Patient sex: F
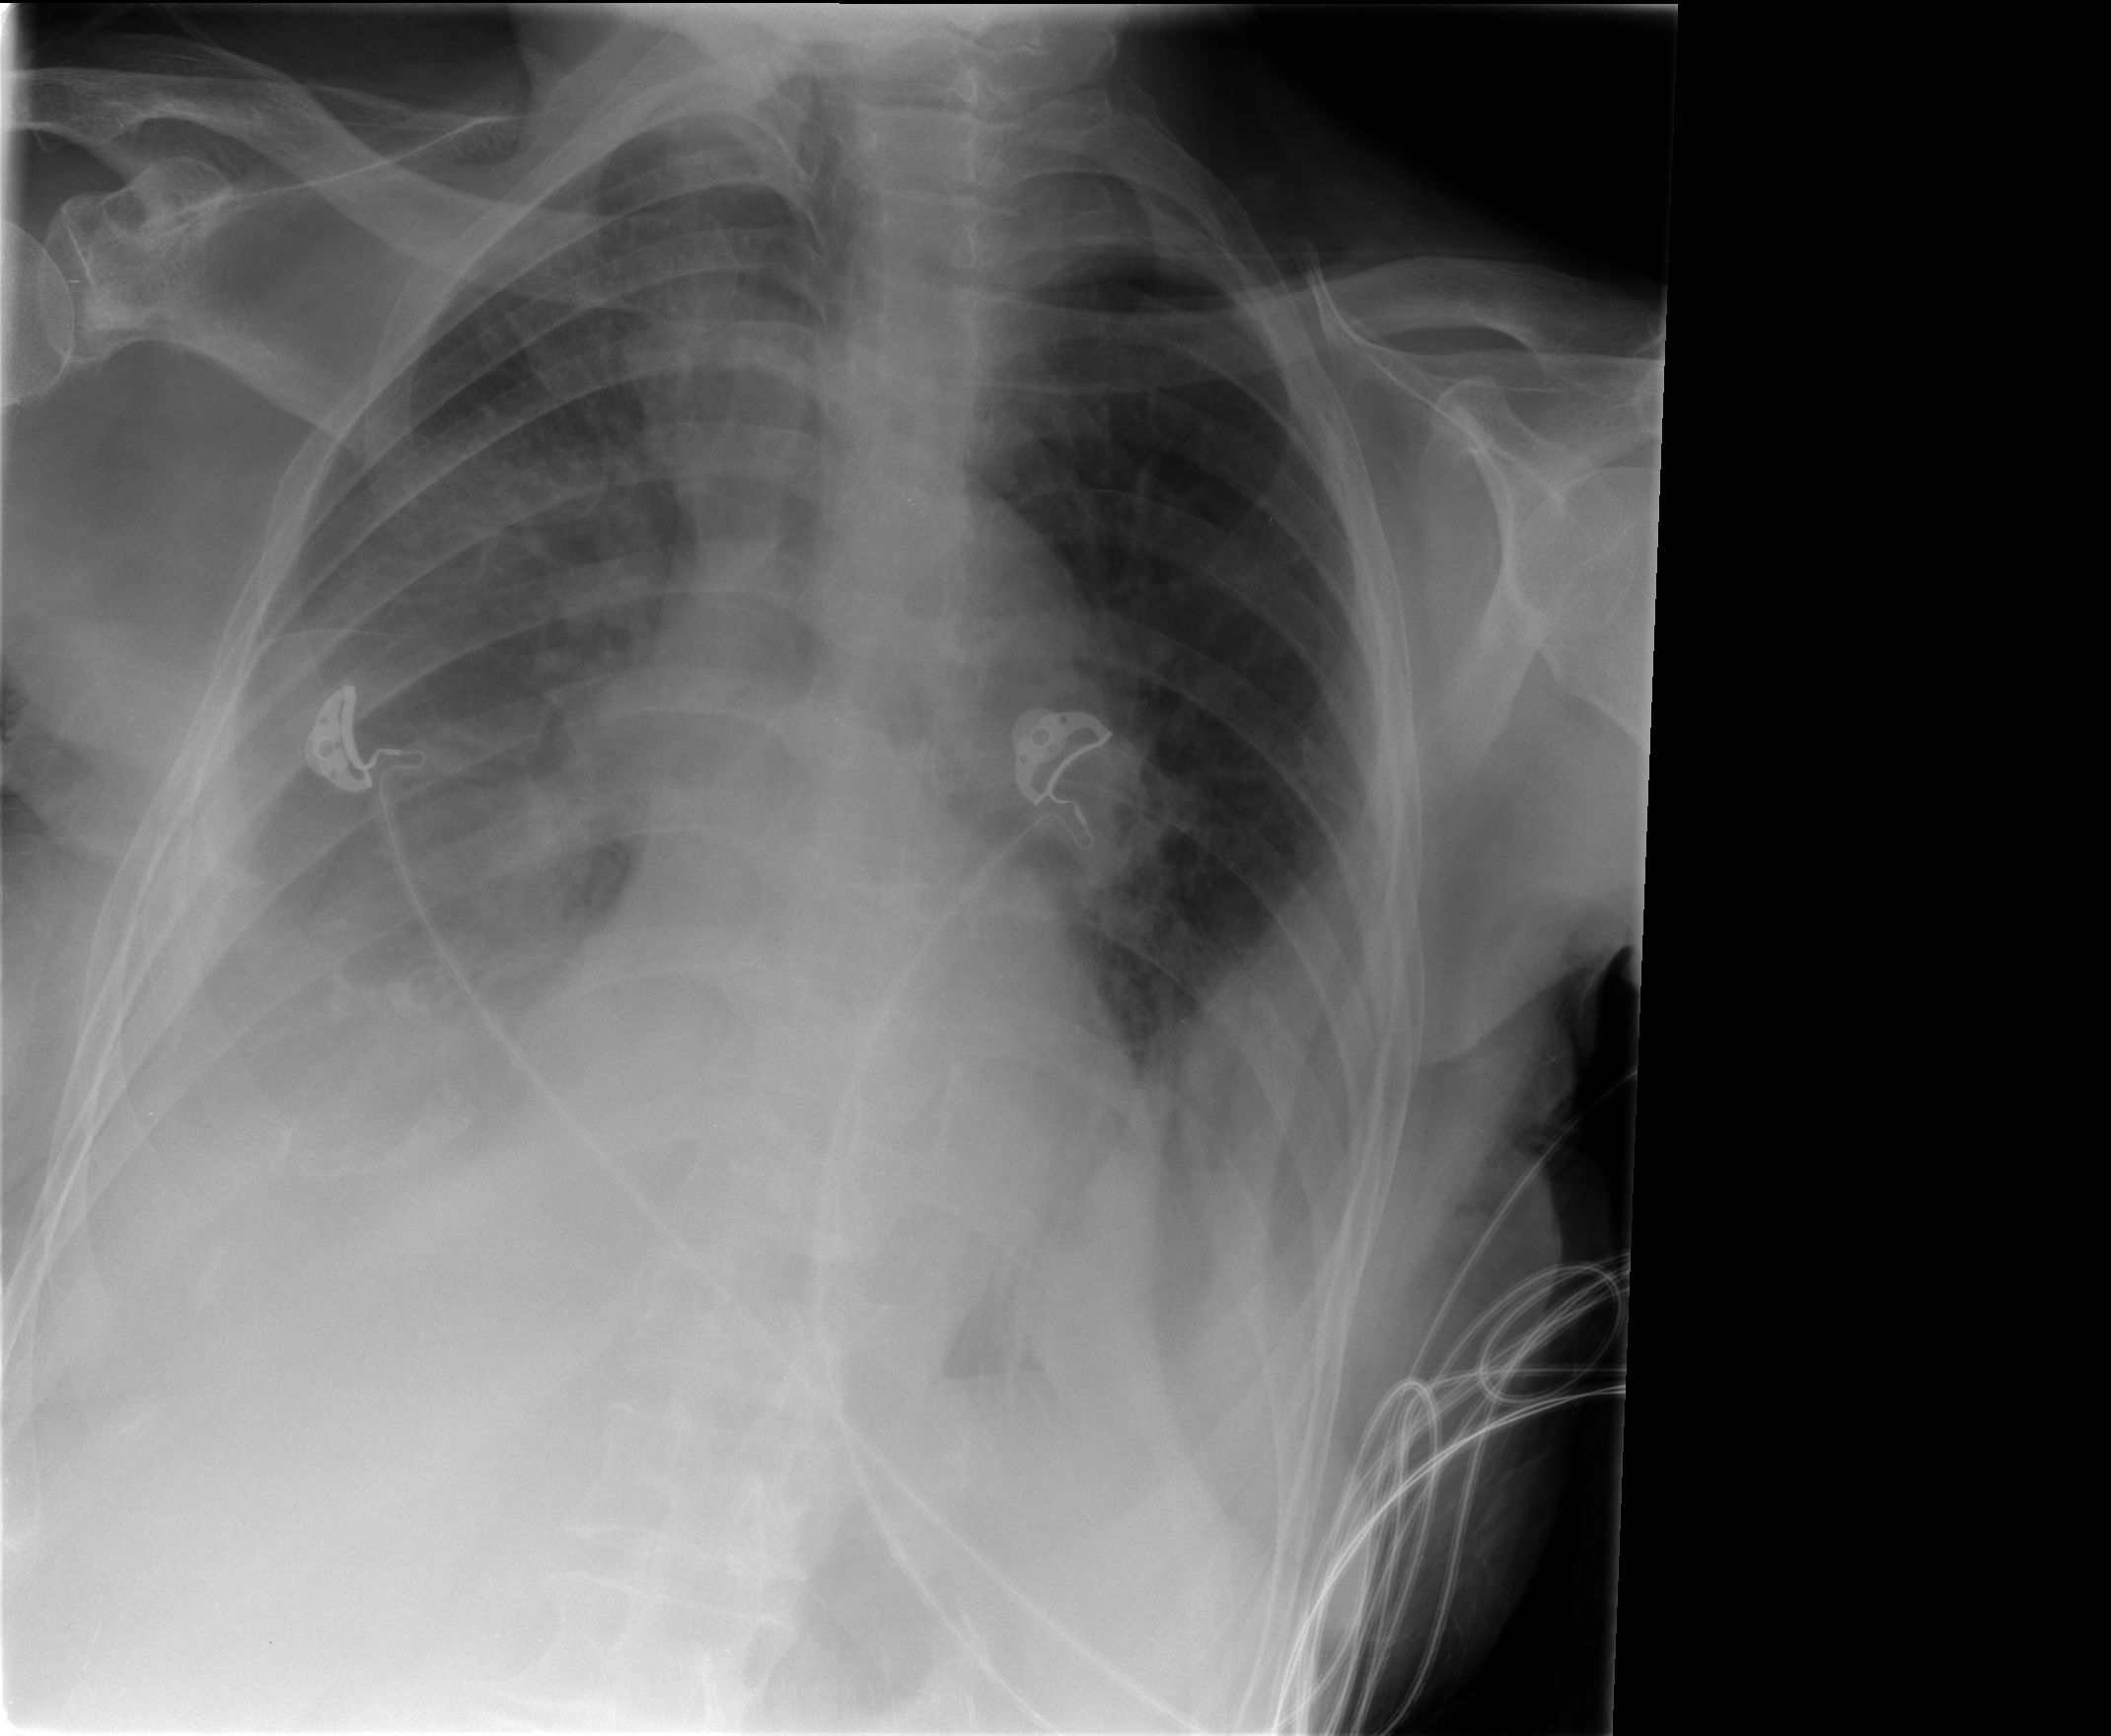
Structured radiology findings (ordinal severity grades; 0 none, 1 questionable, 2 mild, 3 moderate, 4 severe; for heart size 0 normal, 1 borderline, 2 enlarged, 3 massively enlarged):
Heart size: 0
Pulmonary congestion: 2
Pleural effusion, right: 3
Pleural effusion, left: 2
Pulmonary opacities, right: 1
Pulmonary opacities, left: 1
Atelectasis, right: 3
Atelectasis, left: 2